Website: apple
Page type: customer-info-address
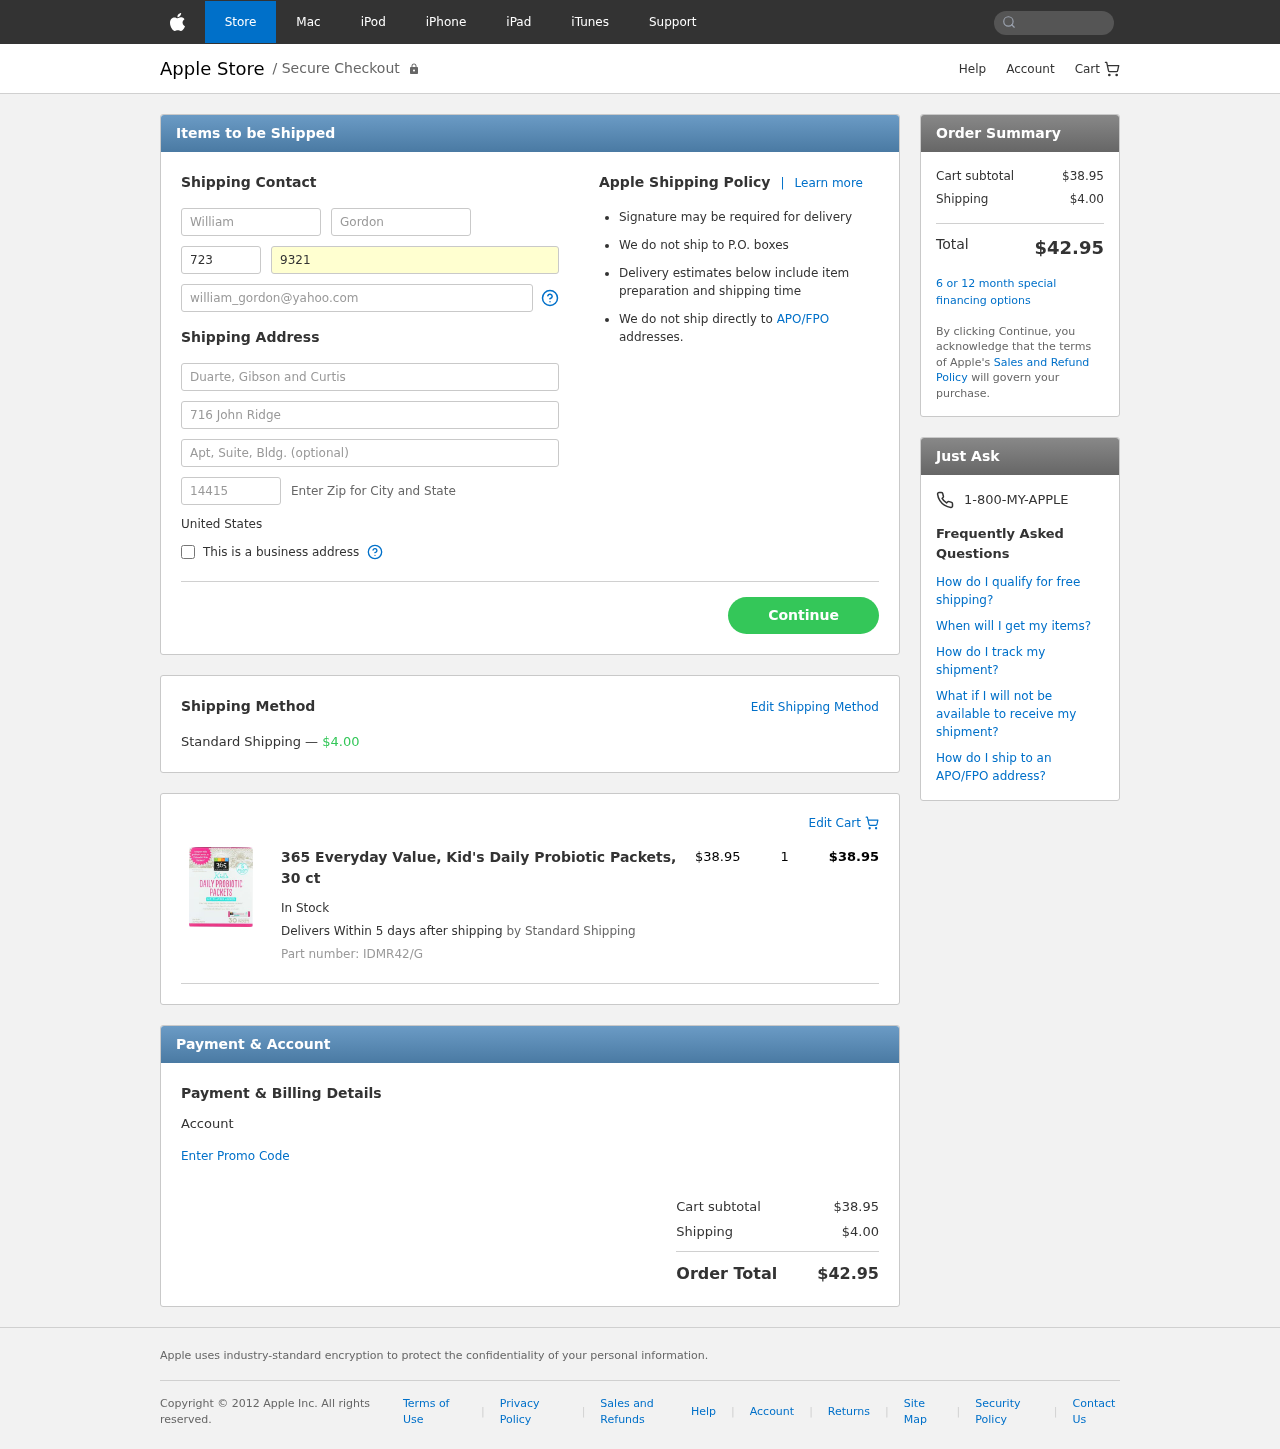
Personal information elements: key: PII_COUNTRY
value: United States
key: PII_FIRSTNAME
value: William
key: PII_LASTNAME
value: Gordon
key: PII_PHONE_AREA
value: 723
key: PII_PHONE_LINE
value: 9321
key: PII_EMAIL
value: william_gordon@yahoo.com
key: PII_COMPANY
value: Duarte, Gibson and Curtis
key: PII_STREET
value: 716 John Ridge
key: PII_POSTCODE
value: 14415
Product elements: key: PRODUCT1_NAME
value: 365 Everyday Value, Kid's Daily Probiotic Packets, 30 ct
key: PRODUCT1_PRICE
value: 38.95
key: PRODUCT1_QUANTITY
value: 1
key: PRODUCT1_SKU
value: IDMR42/G
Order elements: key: ORDER_SHIPPING_COST
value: $4.00
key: ORDER_ITEM_TOTAL
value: $38.95
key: ORDER_SUBTOTAL
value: $38.95
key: ORDER_TOTAL
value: $42.95